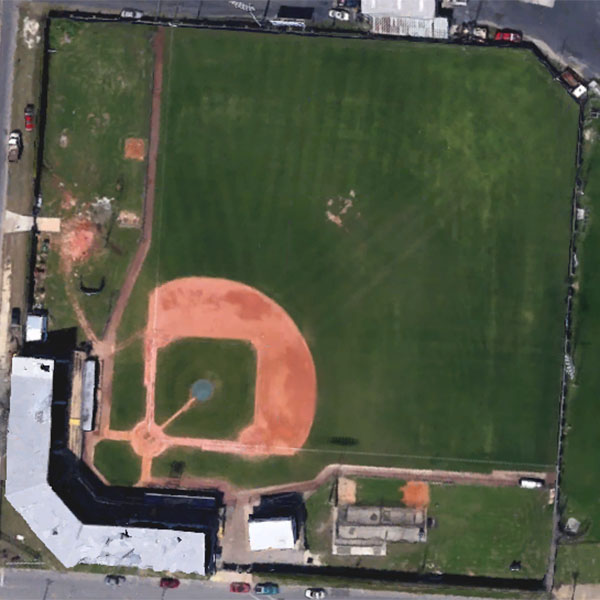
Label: BaseballField